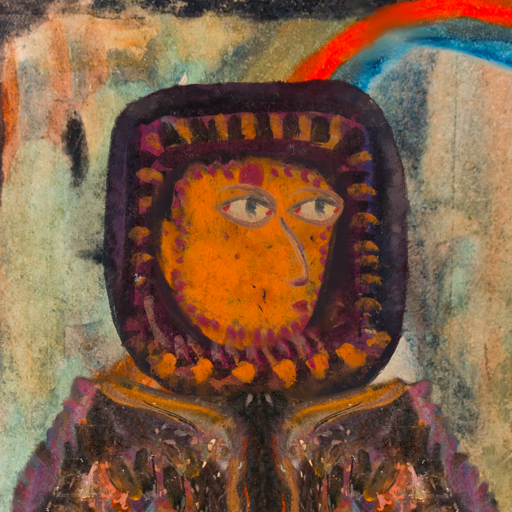
Background: Childish, Head And Neck Side: Doll_w_Hair, Face Side: GypsyMother, Bust: Gypsy_Queen, Hair Side: Blank, Head Accessory: Blank, Second Necklace: Blank, Necklace: Blank, Baby: Blank